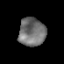
Tissue: prostate
Cell type: T cells
Senescence score: 0.3019
Nuclear area (px): 743
Mean DAPI intensity: 113.699